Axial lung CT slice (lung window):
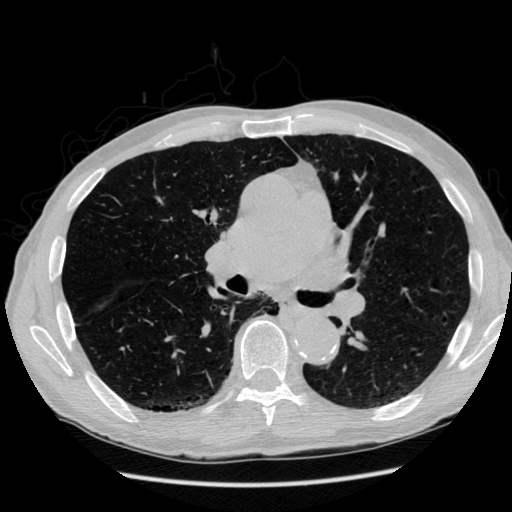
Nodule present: no